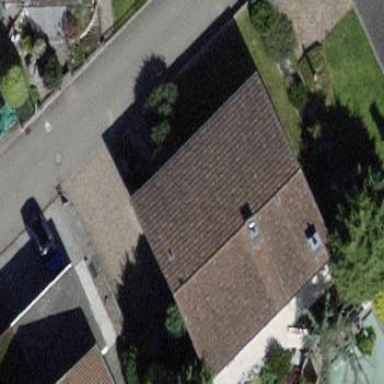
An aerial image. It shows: Building with tiled roof.